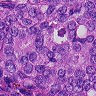
Metastatic tissue present: yes